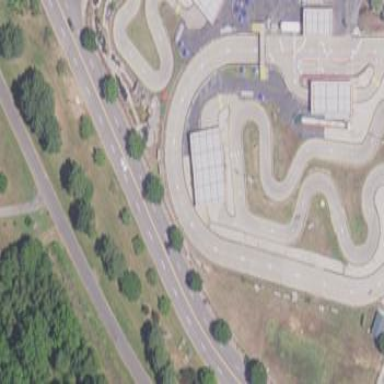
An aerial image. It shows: Karting raceway for sports enthusiasts.